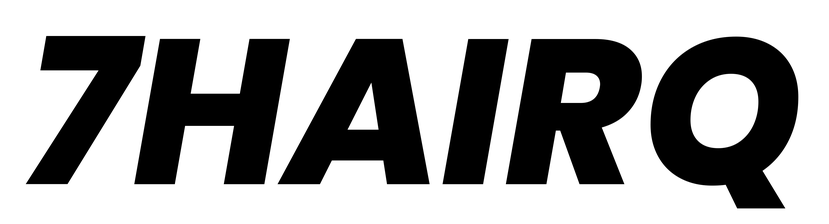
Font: Poppins-ExtraBoldItalic